Question: First time using Django and I am building a simple API using DRF and the views I use are the generic views provided by the framework. I have a JSONField in my model which I represent with a DictField in the serializer class. All the different HTTP requests work when using the browsable API. I can even make a GET request for all the items or the individual items using JQuery, but I cannot make a post request using the same data which I provide for the same request when making it using the browsable API.
My serializer class is as follows :
'''
class ChartsSerializer(serializers.ModelSerializer):
jsonData = serializers.DictField()
owner = serializers.ReadOnlyField(source='owner.username')
class Meta:
model = Charts
fields = ('id', 'chartName', 'description', 'isPrivate', 'jsonData', 'owner')
'''
By default when using the 'ModelSerializer' class the 'jsonData' field defaults to using a 'CharField' as the 'SerializerField'.
The default template which is provided in the browsable API provides an empty list which I replace with an object.

And when using the HTML form tag to make the post request I get the same error.
I updated the 'perform_create' method to make sure that the data being passed to the serializer when it's 'save' method is called is a dictionary.
'''
class ChartsList(generics.ListCreateAPIView):
queryset = Charts.objects.all()
serializer_class = ChartsSerializer
permission_classes = (permissions.IsAuthenticatedOrReadOnly,)
def perform_create(self, serializer):
print(self.request.data)
serializer.save(owner=self.request.user, jsonData=self.request.data.get('josnData'))
'''
If there are any mistakes or there is more information required then I will provide it.
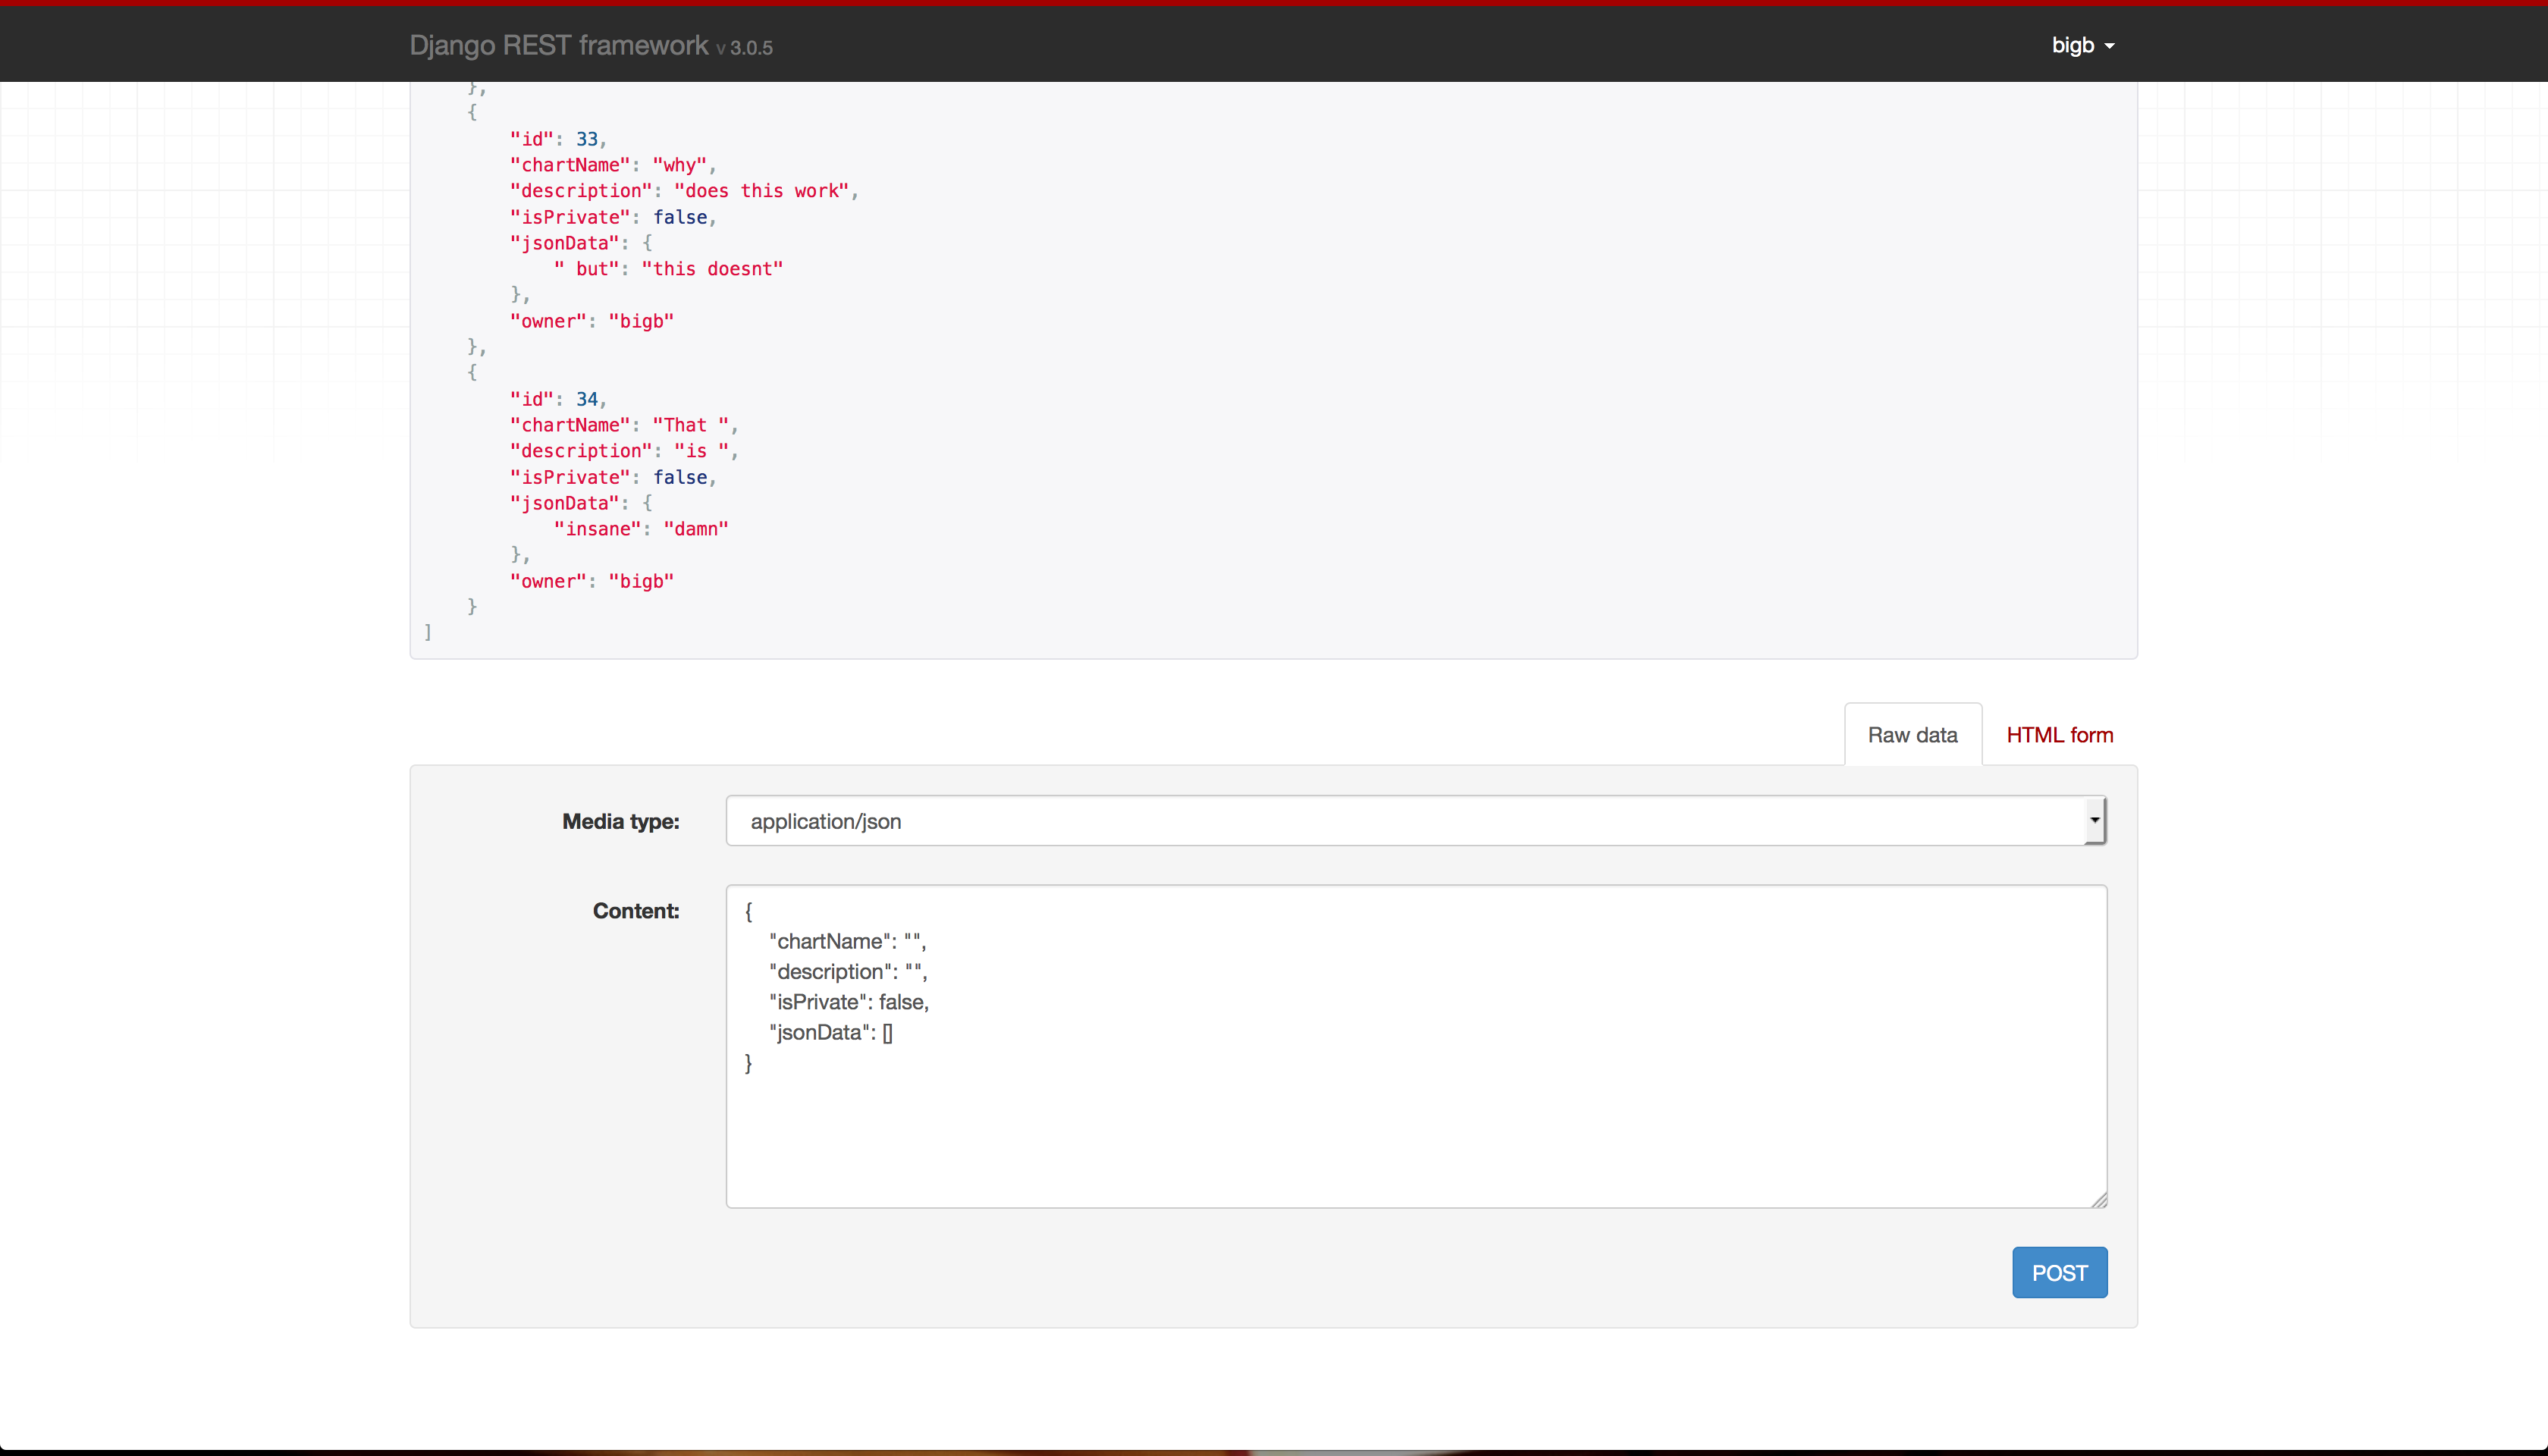
Answer: The error was in the 'ajax()' method call, the 'contentType' property was not being set properly. DRF automatically selects the proper parser to use when using a generic view provided by the framework. It does this by looking at the 'content-type' header being set, which is done by setting the 'contentType' property.